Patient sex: M
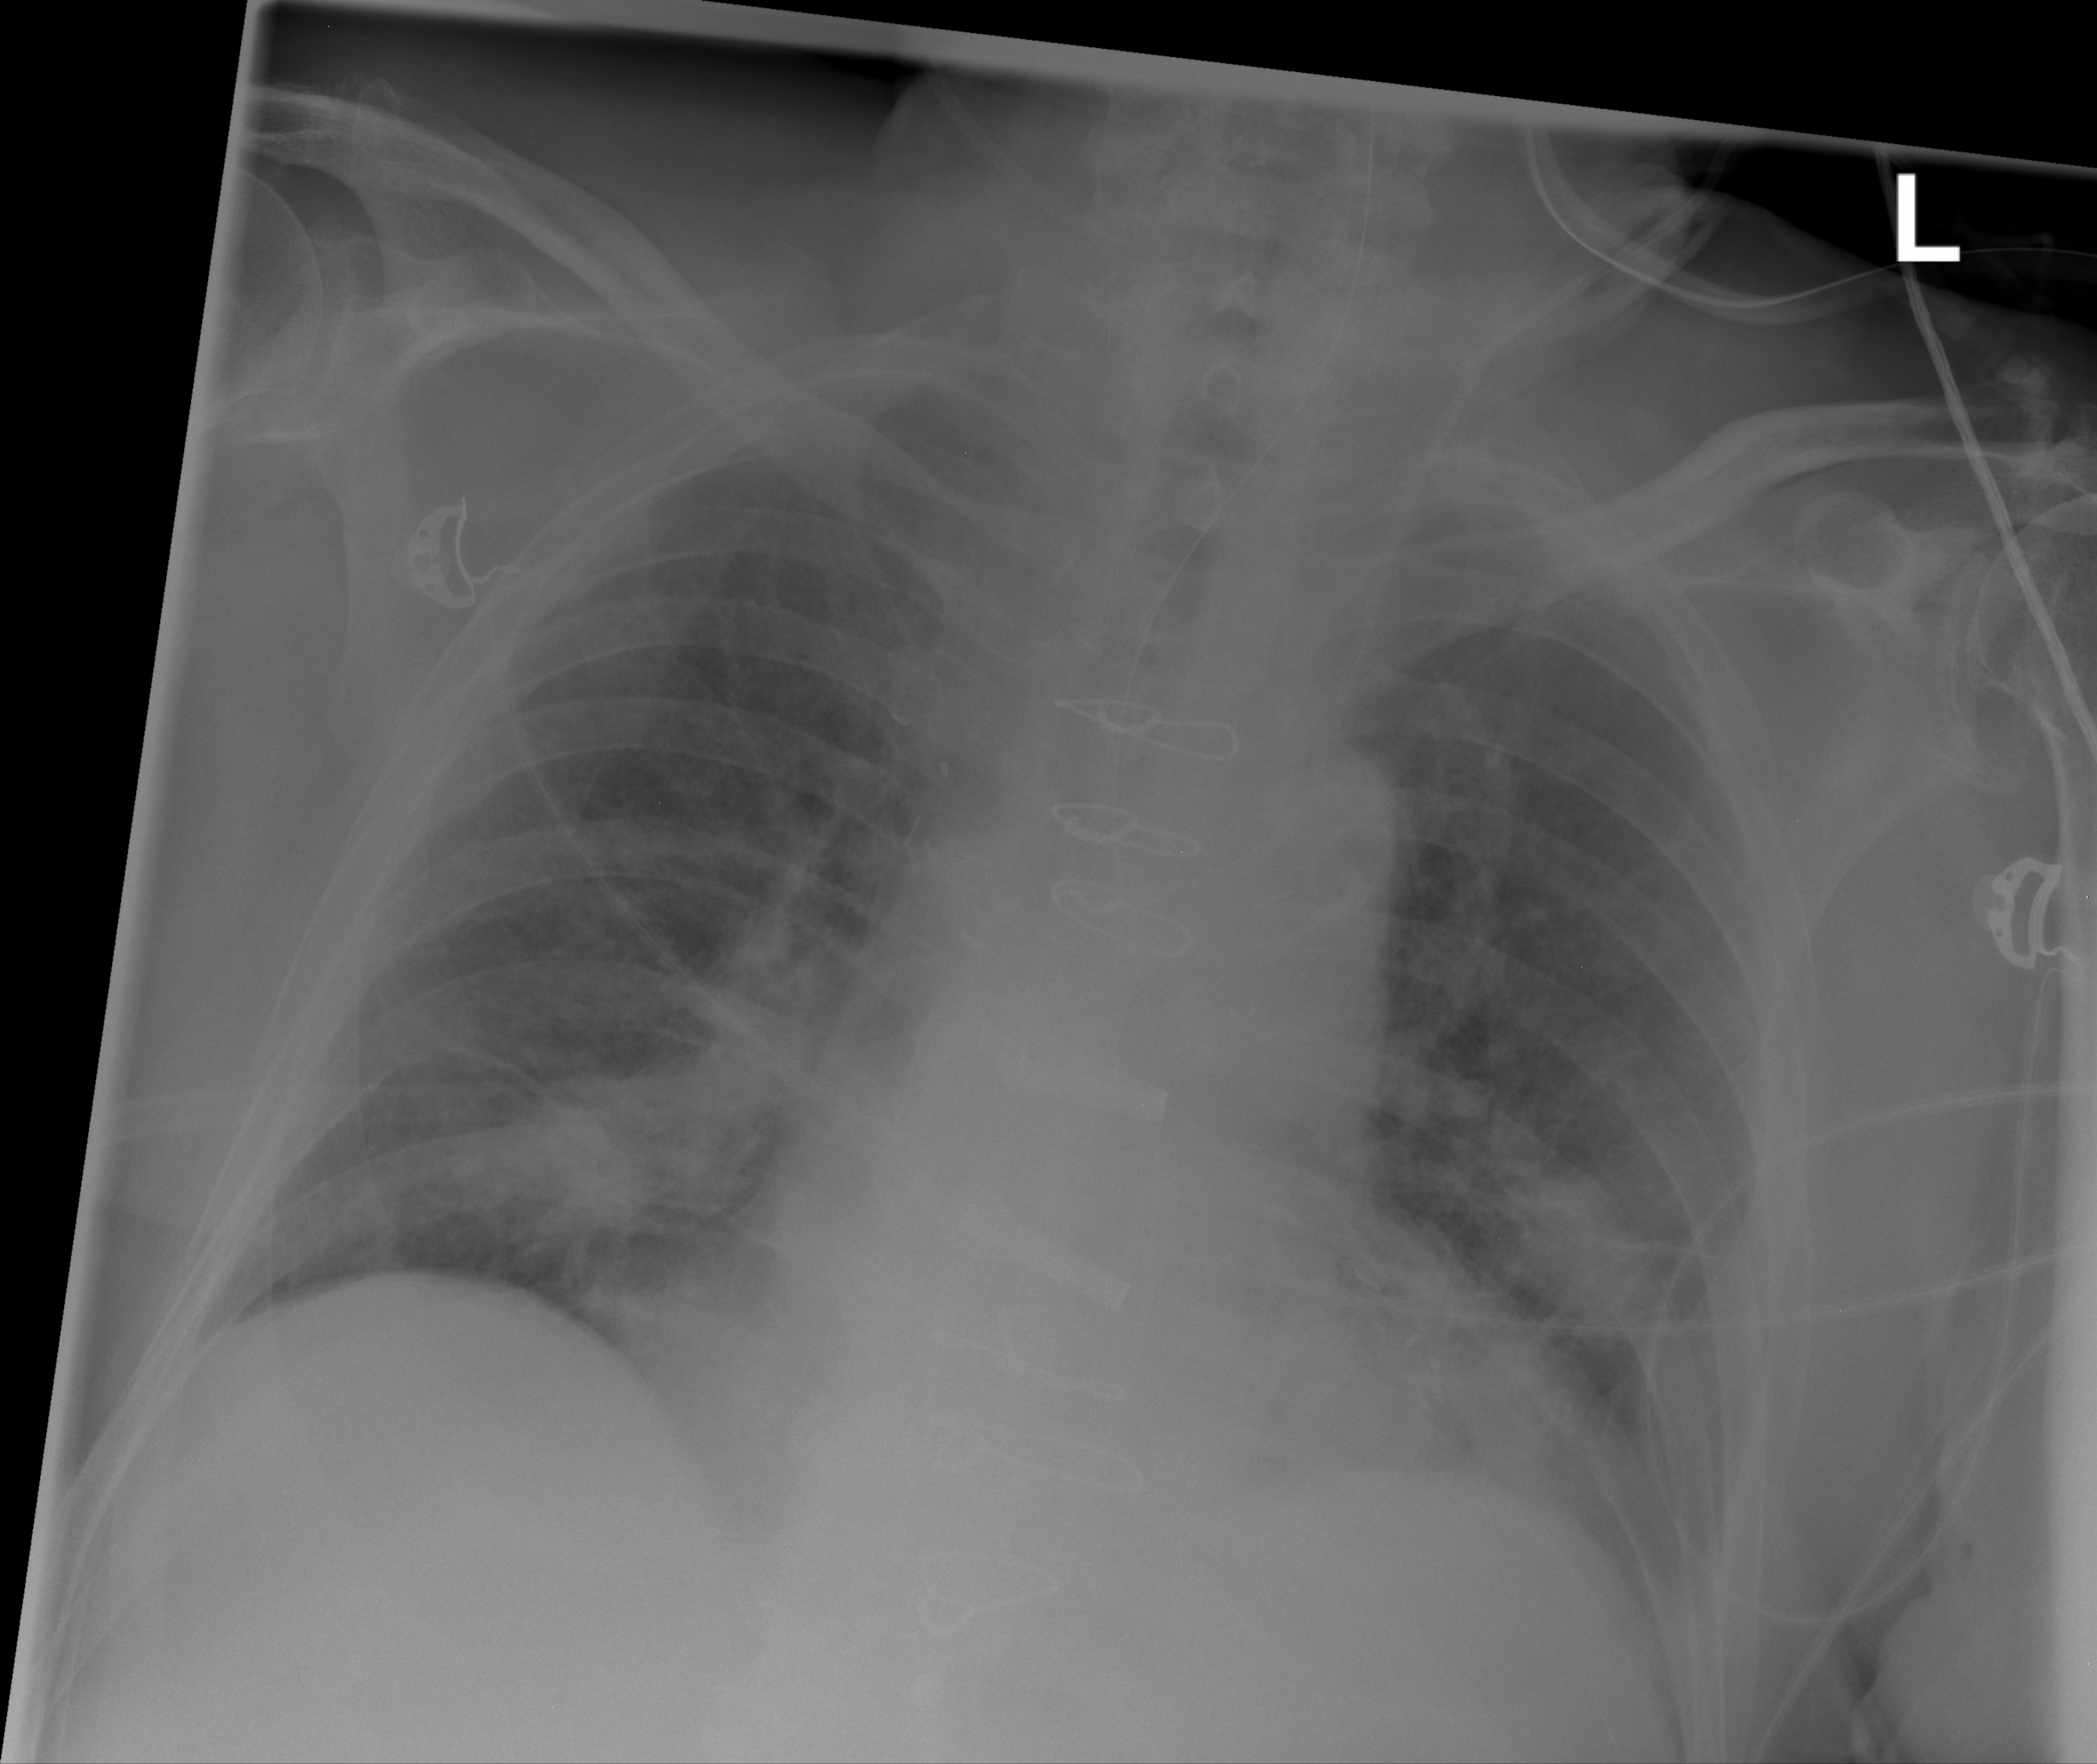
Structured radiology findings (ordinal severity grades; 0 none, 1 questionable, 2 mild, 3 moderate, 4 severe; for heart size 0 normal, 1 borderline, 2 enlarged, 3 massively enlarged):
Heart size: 2
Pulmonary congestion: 0
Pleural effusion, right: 0
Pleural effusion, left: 0
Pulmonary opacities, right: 2
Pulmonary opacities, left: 3
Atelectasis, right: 0
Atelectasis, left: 0